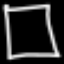
Label: square